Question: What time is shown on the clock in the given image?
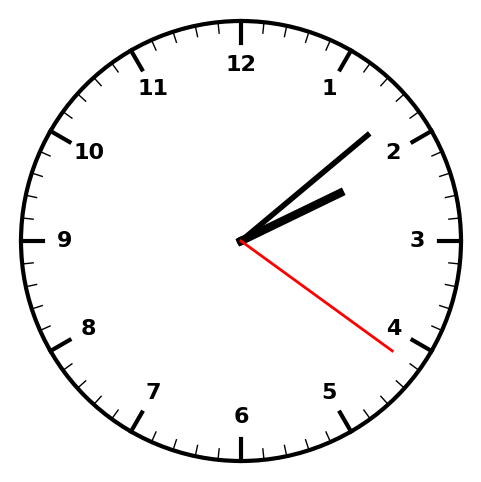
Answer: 02:08:21